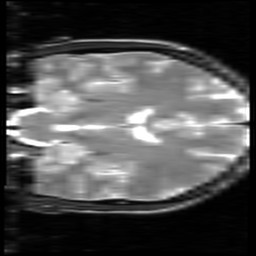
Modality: inplaneT2
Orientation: coronal
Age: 20
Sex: female